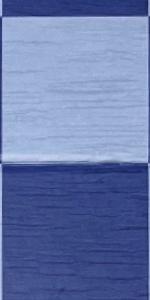
Label: Empty